Field crop: maize
Growth stage: 2
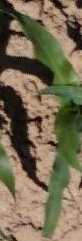
Species: maize